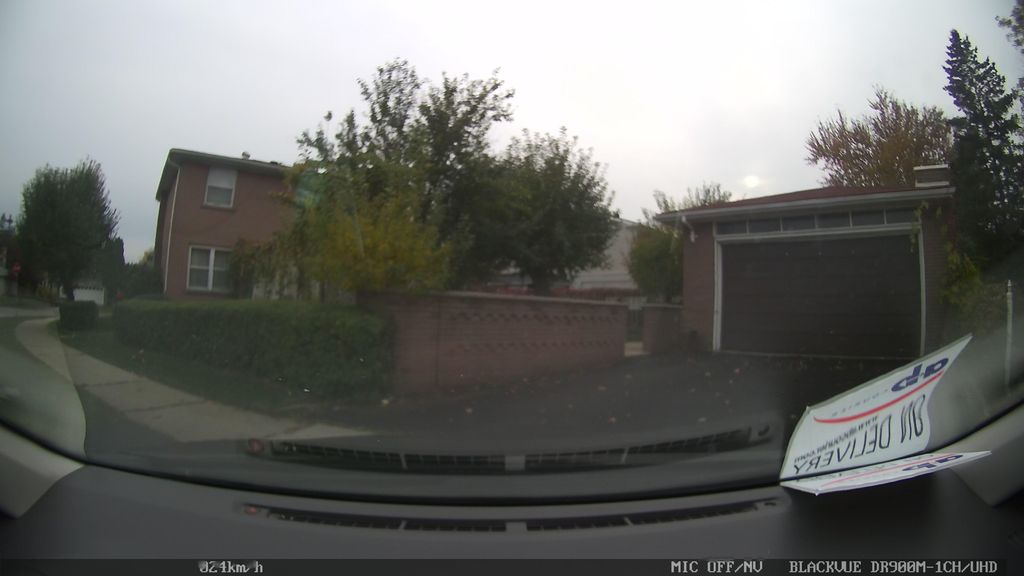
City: toronto